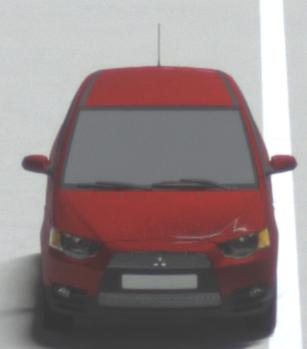
Make: Mitsubishi
Model: Colt 1.1
Detailed model: Colt (VI)
Model produced from: 2008/11
Model produced until: 2010/10
Doors: 3
Color: red
Road condition: dry road
Daytime: not specified
Contrast: high contrast